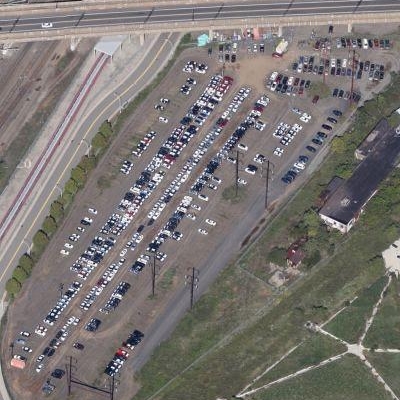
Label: Parking